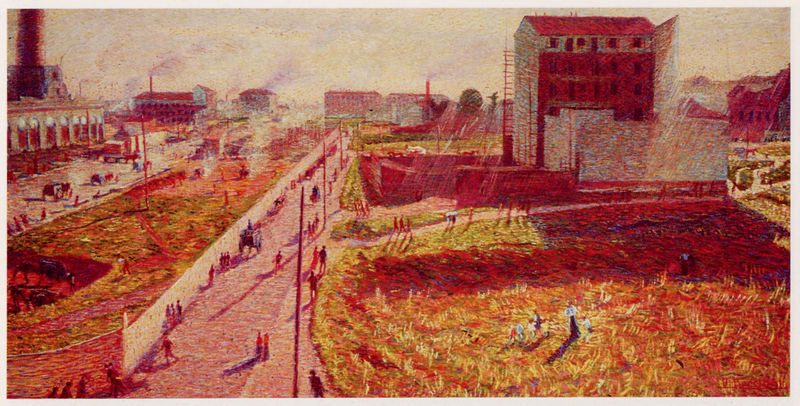
Titel: Officine a Porta Romana
Künstler: Umberto Boccioni
Standort: Milano
Institution: Banca Commerciale Italiana
Schlagwörter: dunkel, himmel, mann, schatten, fluss, frauen, gelb, grün, impressionismus, landschaft, menschen, stadt, abend, braun, fenster, frau, lampen, laternen, licht, männer, orange, strasse, weiss, zeichnung, gebäude, haus, rot, weg, wiese, leute, feld, felder, häuser, qualm, rauch, sonne, wiesen, land, gold, personen, england, rosa, arbeit, kamine, kinder, pferde, schornstein, italien, perspektive, vedute, acker, ernte, farben, modern, mauer, schornsteine, lila, violett, fabrik, schlot, ausdruck, arbeiter, industrie, wagen, masten, treppe, manet, regen, schlote, futurismus, gerüst, spaziergang, strahlen, pfahl, sonntag, fluchtpunkt, industrialisierung, sisley, umwelt, esse, spaziergänger, fabrikgebäude, speicher, pointillismus, fabriken, gebäuden, produktion, flaneur, wohngebiet, stra?e, stoppelfeld, farbem, sozialistischer realismus, lange schatten